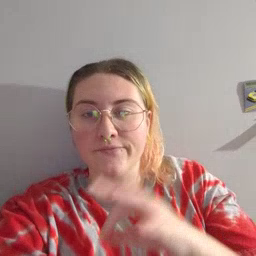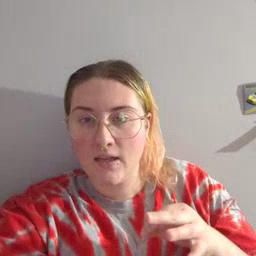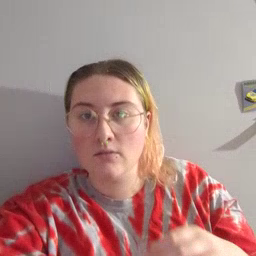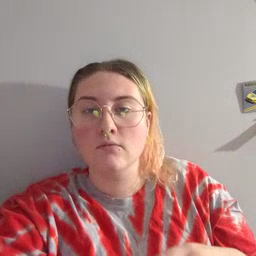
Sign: feet